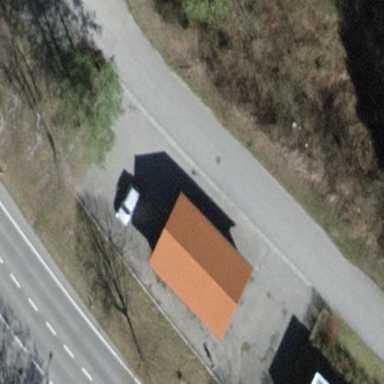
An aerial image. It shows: Shed.